Question: I am beginner of Delphi now I would like to learn this language but I have got error and I don't know where is problem and how to fix it. This example I take it from book to delphi.
[Pascal Error] Engine.pas(41): E2250 There is no overloaded version of 'ShellExecute' that can be called with these arguments
'''
unit Engine;
interface
uses Windows, Classes, SysUtils;
type
TTemplate = array of String;
TEngine = class
private
FFileName : String;
FFileLines : TStringList;
protected
procedure Execute(Path : String); virtual;
public
Pattern : TTemplate;
Replace : TTemplate;
procedure Parse;
constructor Create(FileName : String);
destructor Destroy; override;
end;
implementation
{ TEngine }
uses ShellAPI; // wlaczenie modulu ShellAPI
constructor TEngine.Create(FileName : String);
begin
FFileName := FileName; // przypisanie wartosci parametru do
FFileLines := TStringList.Create; // utworzenie typu TStringList
FFileLines.LoadFromFile(FileName); // zaladowanie zawartosci
inherited Create;
end;
destructor TEngine.Destroy;
begin
FFileLines.Free; // zwolnienie typu
{ zwolnienie tablic }
Pattern := nil;
Replace := nil;
DeleteFile('temporary.html'); // wykasowanie pliku tymczasowego
inherited; // wywolanie destruktora klasy bazowej
end;
procedure TEngine.Execute(Path: String);
begin
// otwarcie pliku w przegladarce Internetowej
ShellExecute(0, 'open', PChar(Path), nil, nil, SW_SHOW);
end;
procedure TEngine.Parse;
var
i : Integer;
begin
for I := Low(Pattern) to High(Pattern) do
{ zastapienie okreslonych wartosci w FFileLines }
FFileLines.Text := StringReplace(FFileLines.Text, Pattern[i],
Replace[i], [rfReplaceAll]);
FFileLines.SaveToFile('temporary.html');
Execute('temporary.html');
end;
end.
'''
'''
ShellExecute(0, 'open', PChar(Path), nil, nil, SW_SHOW);
'''
picture error

Ctrl + click
'''
[SuppressUnmanagedCodeSecurity, DllImport(shell32, CharSet = CharSet.Auto, SetLastError = True, EntryPoint = 'ShellExecute')]
function ShellExecute(hWnd: HWND; Operation, FileName, Parameters,
Directory: string; ShowCmd: Integer): HINST; external;
[SuppressUnmanagedCodeSecurity, DllImport(shell32, CharSet = CharSet.Auto, SetLastError = True, EntryPoint = 'ShellExecute')]
'''
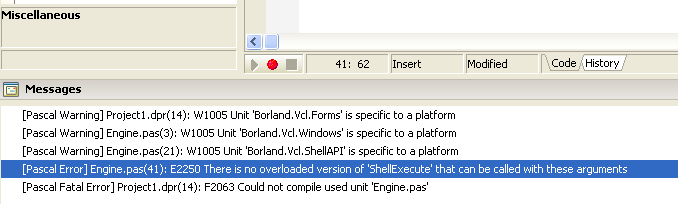
Answer: Looking at the declaration of 'ShellExecute' in the .net implementation of 'ShellAPI', it is clear what to do. Stop casting to 'PChar' and write your code like this:
'''
ShellExecute(0, 'open', Path, '', '', SW_SHOW);
'''
---
I had not appreciated this until now, but it seems that the Windows API calls you make from Delphi.net use the same 'DllImport' attribute as other .net languages. I guess that makes sense and these are just normal p/invoke calls as would be found in C# interop code.
Interestingly, you report that attempts to pass 'nil' to one of these string parameters leads to a compiler error. That means that there's no easy way to pass the null pointer to an API function that expects a C string. What you would have to do is to use an overloaded external declaration that received a 'Pointer' for the parameter which you want to pass 'nil' to.
As an aside, the Embarcadero developers made a mistake in their 'DllImport' declaration. They set 'SetLastError = True' which is incorrect for 'ShellExecute' which does not set the thread last error value.